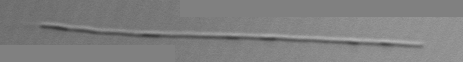
Label: Leptocylindrus